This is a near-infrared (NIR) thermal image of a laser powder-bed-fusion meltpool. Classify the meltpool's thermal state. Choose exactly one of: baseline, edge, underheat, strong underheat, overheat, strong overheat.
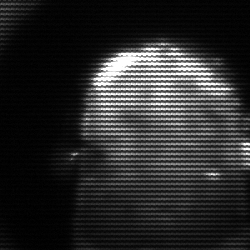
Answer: strong underheat